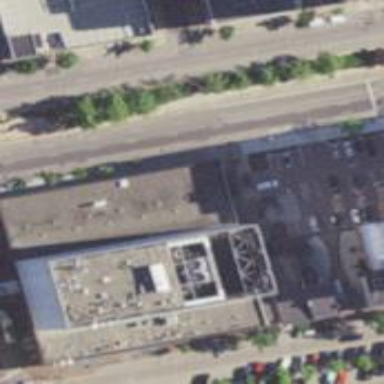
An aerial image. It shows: Part of building is shown in the image.